Question: I'm installing the Microsoft Deployment Agent 2013 onto an Azure VM. In order to connect to my Release Management Server ( Visual Studio Online in my case ) I need to authenticate either as local system or with a custom account:

So with my credentials - I am validated to use the Release Management Service, but I cannot connect with them to the Release Management Server:
'''
I, 2015/02/04, 16:50:11.245, User [ME] is system, Admin
I, 2015/02/04, 16:50:11.260, Validated account to use as identity for Release Management Services.
I, 2015/02/04, 16:50:11.260, Validating Release Management Server for Team Foundation Server 2013...
E, 2015/02/04, 16:50:11.448, Got a non-OK status code of NonAuthoritativeInformation from http://whatever.visualstudio.com/...
'''
Of course - the credentials with which I login to the box are not the same as with which I have access to RM server. So you I figured I had 2 options:
- -
The other option is of course to use Release Management without the agent. Which uses remote powershell. That didn't work either - the deployment fails with:
'''
Connecting to remote server boxcloudapp.net failed with the following error message : Access is denied. For more information, see the about_Remote_Troubleshooting Help topic.
'''
From what I read, I suspect this is because the powershell runs over SSL and offers the self signed cert to Release Management which is not trusted as root CA.
What am I doing wrong here? It can't be that hard, right?
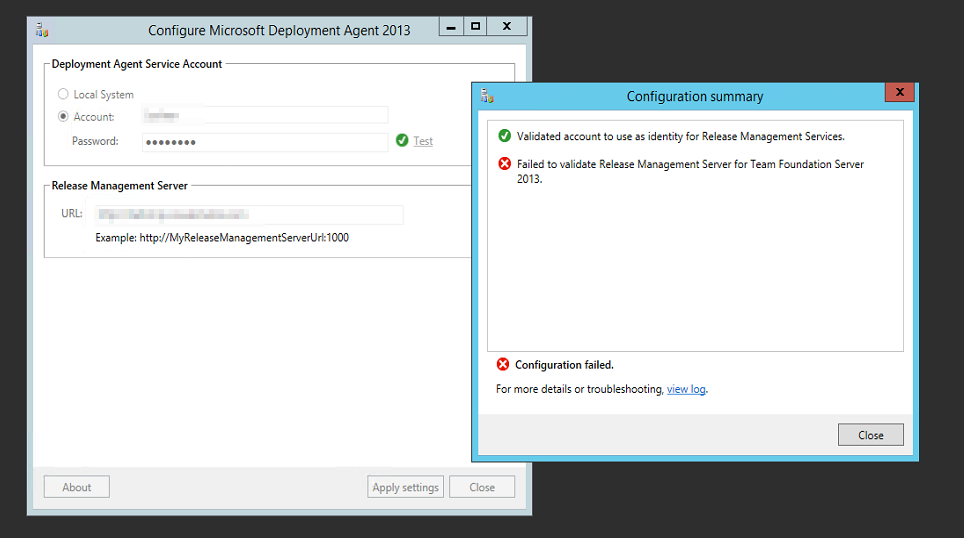
Answer: With Visual Studio Online you neither need a Release Management server, nor a deployment agent.
If you open up the Release Management Client and connect to <URL> you will be automatically configured for Release Management Online. You can then link the RM online server to your azure account and deploy without an agent.
<URL>